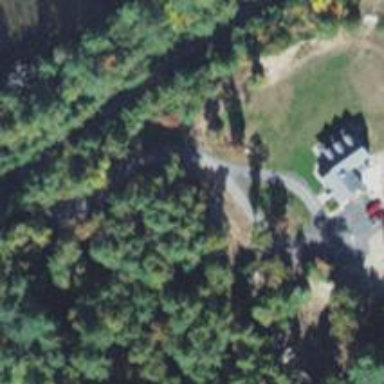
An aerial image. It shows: Driveway.